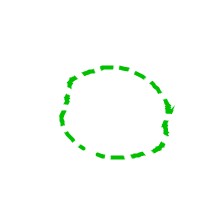
Shape: circle